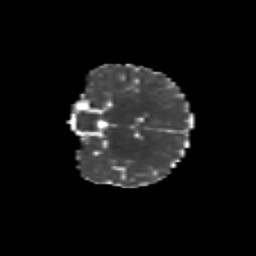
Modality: MD
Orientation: coronal
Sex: female
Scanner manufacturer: siemens
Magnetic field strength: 3 T
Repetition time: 5 s
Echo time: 0.071 s